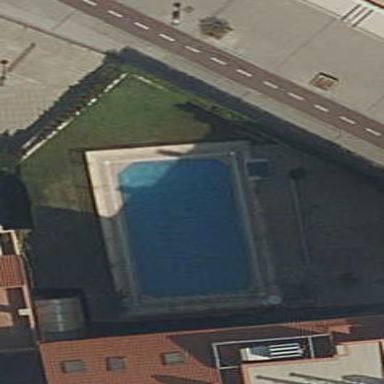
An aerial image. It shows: Swimming pool located in leisure land.